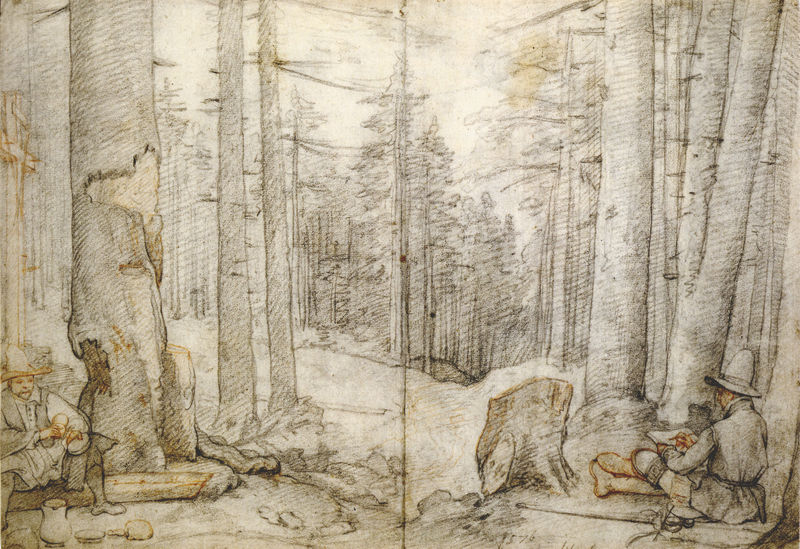
Titel: Ein Zeichner und sein Begleiter rastend vor einer Lichtung
Künstler: Federico Zuccari
Standort: Wien
Institution: Albertina
Schlagwörter: baum, himmel, mann, baumstämme, bäume, grün, landschaft, sitzen, äste, braun, holz, hut, hüte, lampe, männer, orange, schwarz, skizze, weiss, zeichnung, weg, wiese, bart, trinken, baumstamm, erde, hügel, stamm, zweige, boden, wald, arbeit, kanne, krug, ruhe, zwei, grafik, graphik, pause, picknick, rast, tannen, stämme, essen, kaffee, lesen, maler, brot, tee, krempe, nahrung, hacken, buch, gefäss, kohle, lichtung, schraffur, schwert, säbel, koloriert, bleistift, fichte, tanne, malen, mahlzeit, stift, buchseite, jäger, zeichnen, schreiben, fällen, holzfäller, rinde, wams, nadelbäume, fichten, tannenwald, nadelholz, esse, block, hirten, ausruhen, stumpf, brotzeit, zeichner, baumstumpf, falz, proviant, vesper, förster, im wald, waldn, holfäller